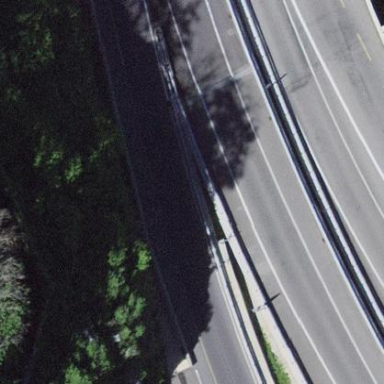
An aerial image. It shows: Bridge that is man-made.